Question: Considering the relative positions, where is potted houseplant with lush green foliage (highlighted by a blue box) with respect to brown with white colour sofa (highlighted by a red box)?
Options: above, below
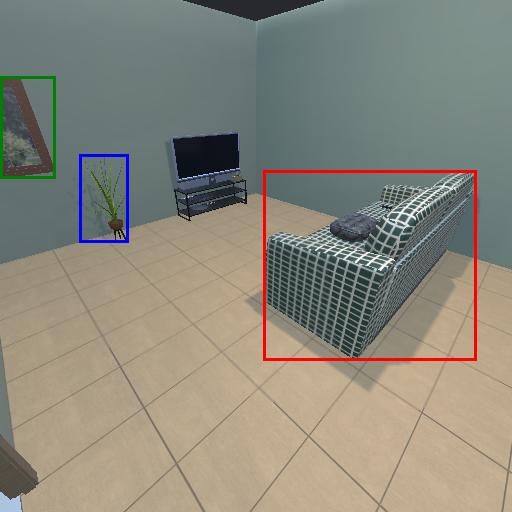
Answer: above